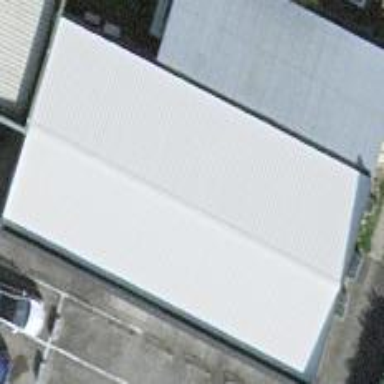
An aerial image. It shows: Garage.